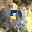
Label: 7